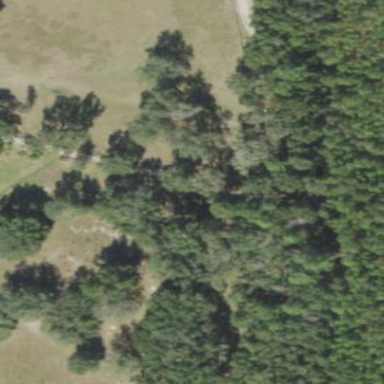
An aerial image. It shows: Mixed leaf woodland.